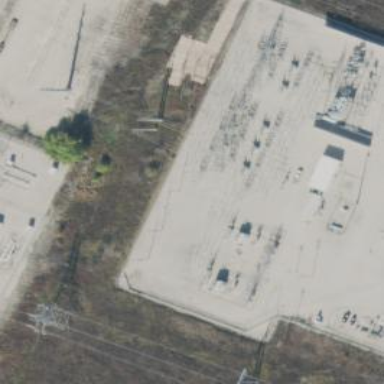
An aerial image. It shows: Switch for power supply.